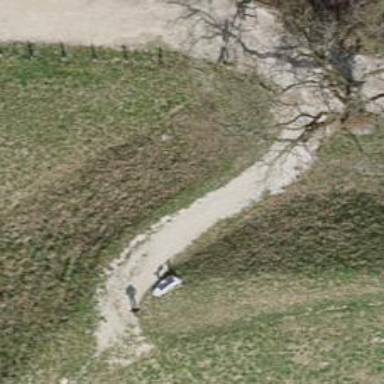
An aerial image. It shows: Gravel path.